Aerial crown-view tile of a tropical tree (Barro Colorado Island, Panama), acquired 20240611:
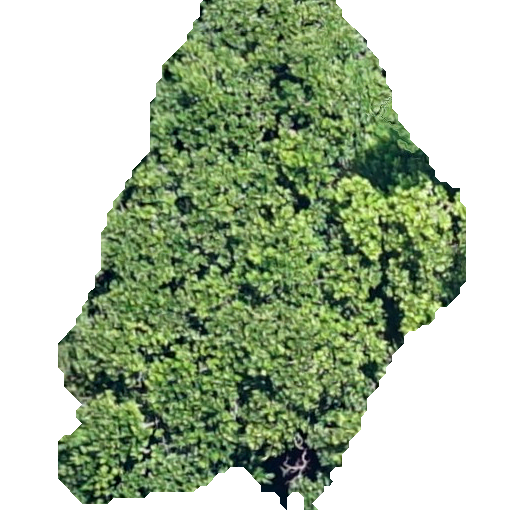
Species: Anacardium excelsum
GBIF accepted scientific name: Anacardium excelsum
Crown area: 226.048 m²